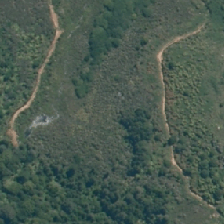
Land cover: herbaceous_freshwater_vege